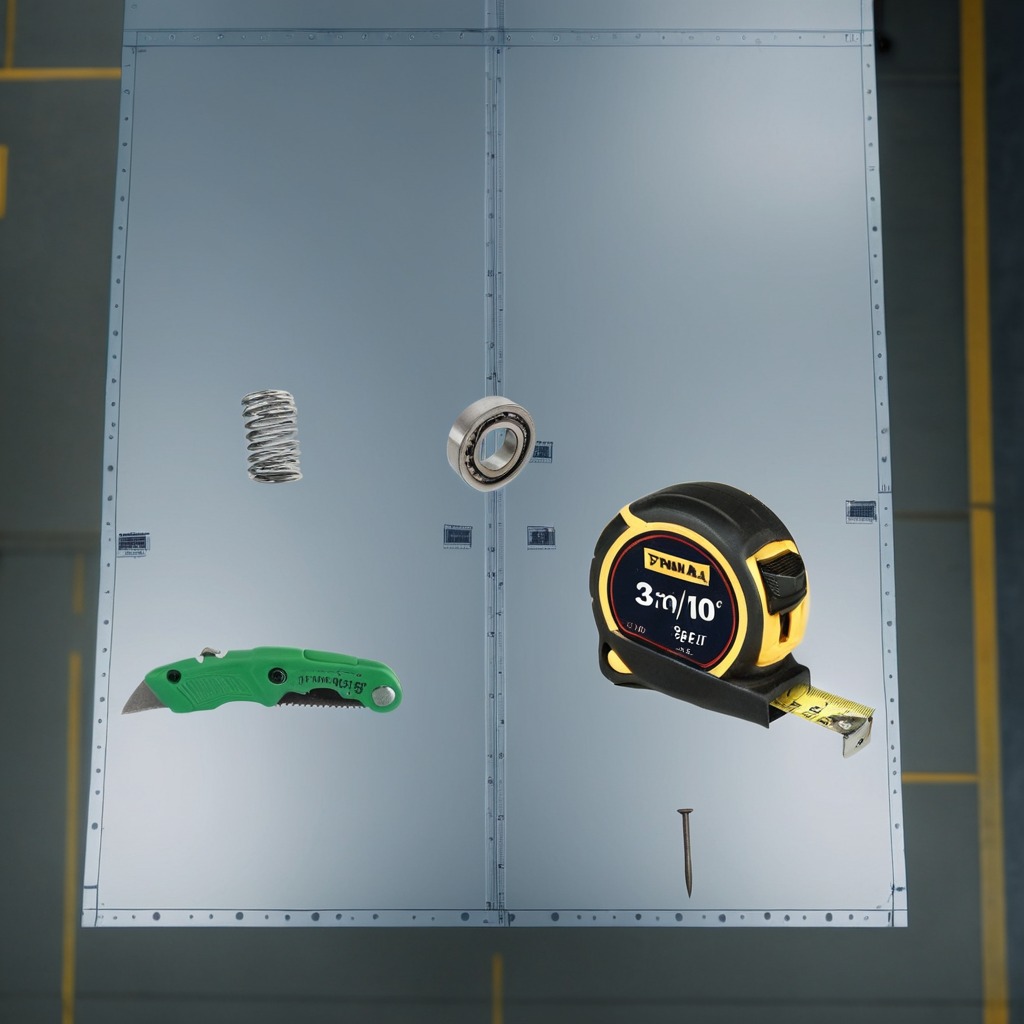
A metal ball bearing, a utility knife, a measuring tape, an iron nail, and a coiled metal spring are lying on the toolbox surface.